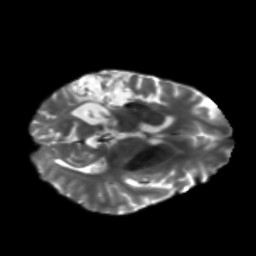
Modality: T2w
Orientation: axial
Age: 62
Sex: female
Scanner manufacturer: siemens
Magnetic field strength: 3 T
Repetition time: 5.25 s
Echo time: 0.08 s